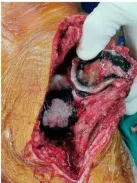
(G) Image showing pigmentation on the articular surface of the patella.
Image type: medical_photograph (other_medical_photograph)